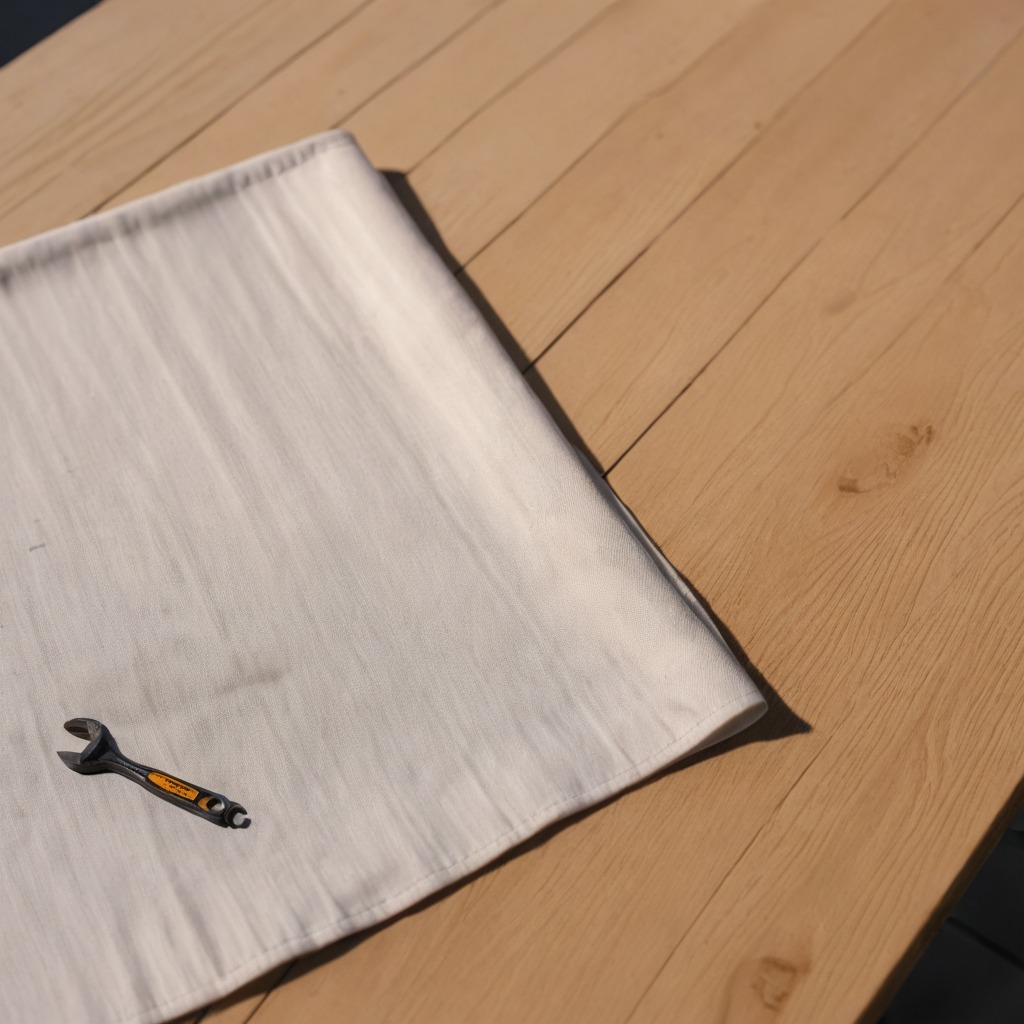
A wrench is lying on a wooden table in an outdoor workshop during daytime bright natural light soft shadows worn but beneath the cloth.